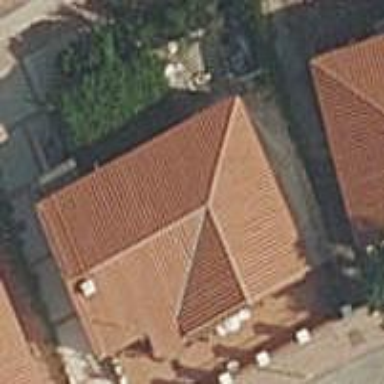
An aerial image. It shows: Residential building.